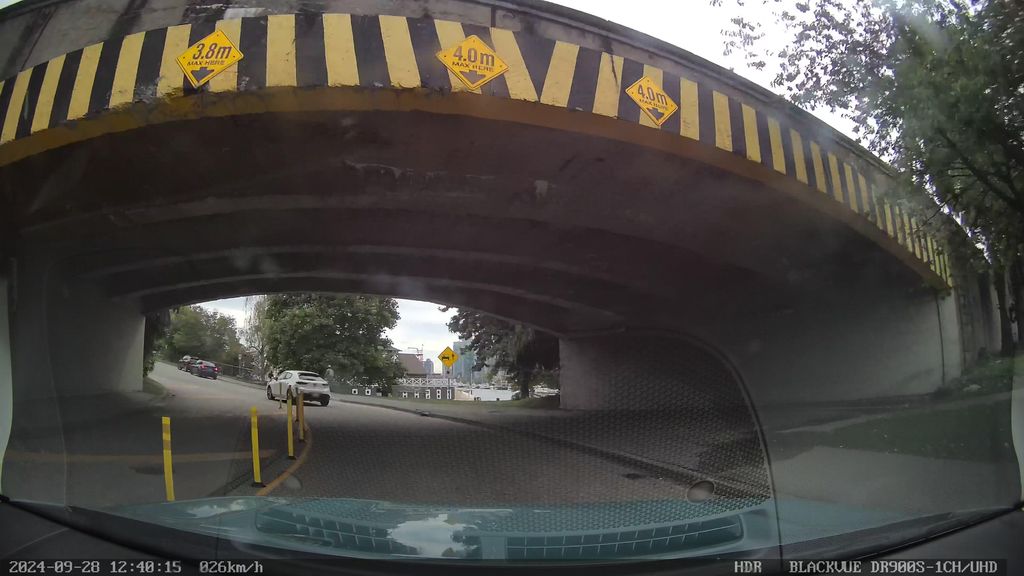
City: vancouver